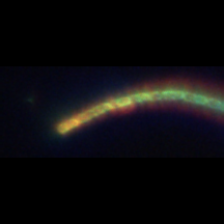
Taxon: Chaetoceros
Group: Diatoms